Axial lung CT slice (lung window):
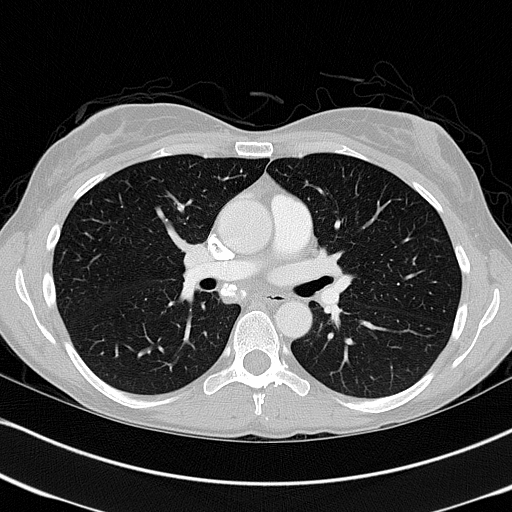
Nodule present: no